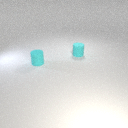
small cyan rubber cylinder to the left of small cyan rubber cylinder